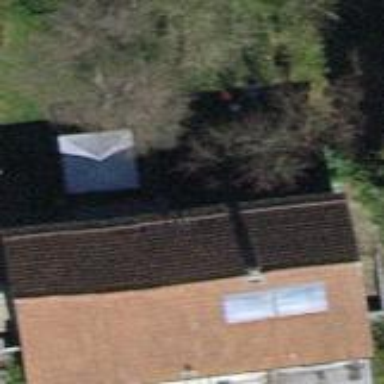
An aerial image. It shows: Detached building with tile roof.